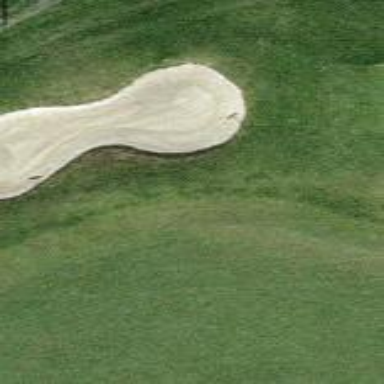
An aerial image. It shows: Sandy area is golf bunker.